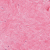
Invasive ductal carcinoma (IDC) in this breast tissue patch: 0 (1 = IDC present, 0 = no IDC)